Interaction volume radius: 5 \u00c5
Interaction volume height: 30 \u00c5
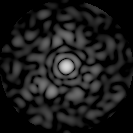
Disorder parameter: 0.822